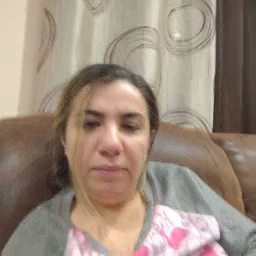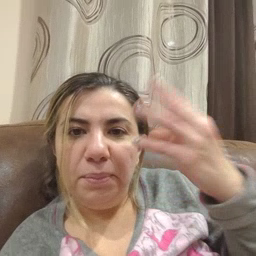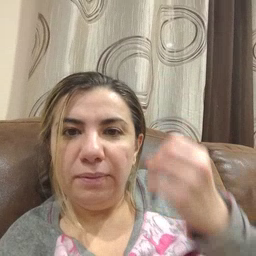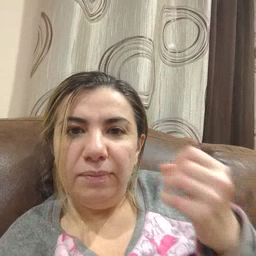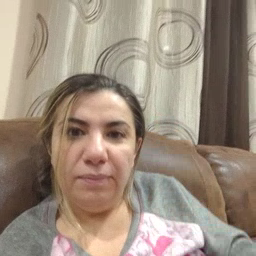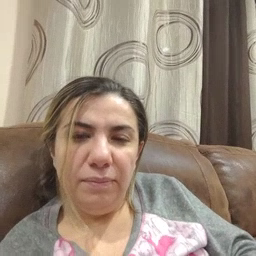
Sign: many